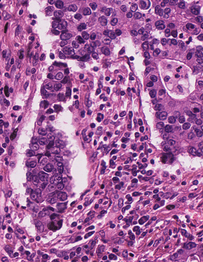
Tumor epithelial tissue: yes
Tumor-associated stroma tissue: yes
Normal tissue: no